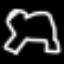
Label: frog